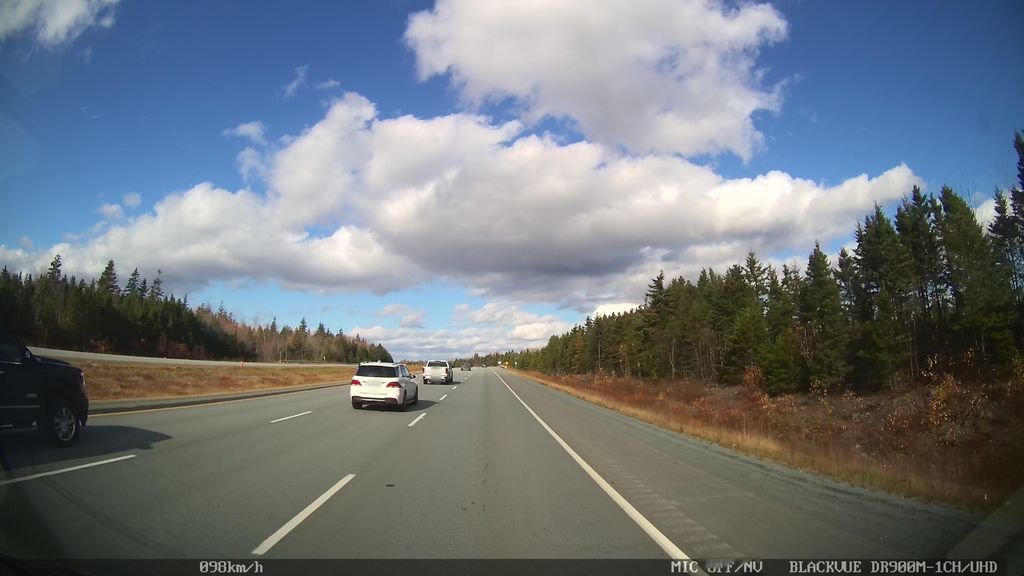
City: halifax